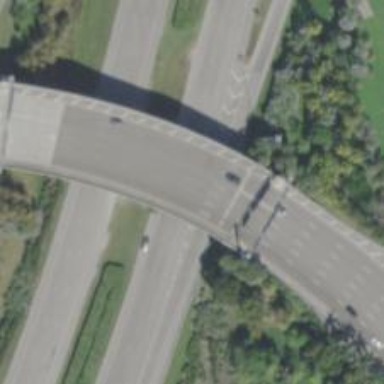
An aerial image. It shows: Tertiary road with bridge.